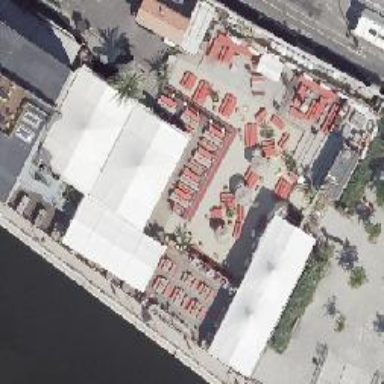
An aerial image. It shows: Outdoor seating area for leisure land.